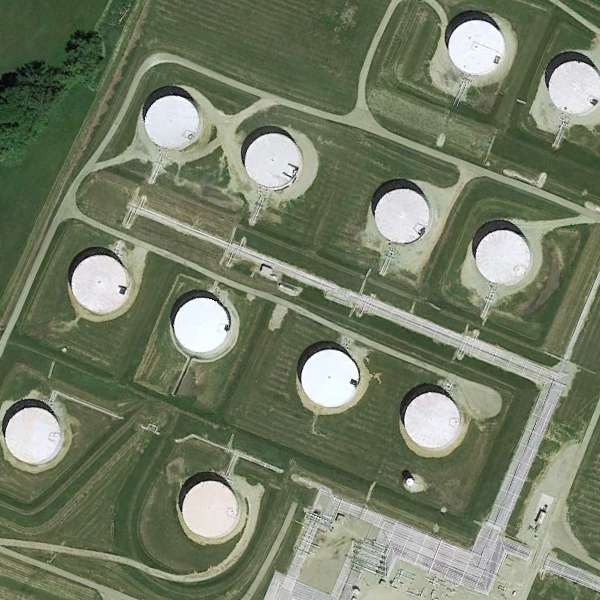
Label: StorageTanks